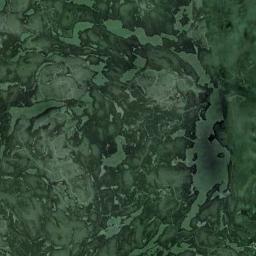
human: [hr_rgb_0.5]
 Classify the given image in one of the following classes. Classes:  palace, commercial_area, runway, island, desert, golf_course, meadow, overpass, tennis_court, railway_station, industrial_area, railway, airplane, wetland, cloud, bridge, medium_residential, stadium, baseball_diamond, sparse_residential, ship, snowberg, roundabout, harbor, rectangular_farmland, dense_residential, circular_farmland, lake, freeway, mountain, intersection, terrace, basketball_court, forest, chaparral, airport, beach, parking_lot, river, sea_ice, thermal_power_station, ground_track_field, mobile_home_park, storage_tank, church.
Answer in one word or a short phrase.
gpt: wetland